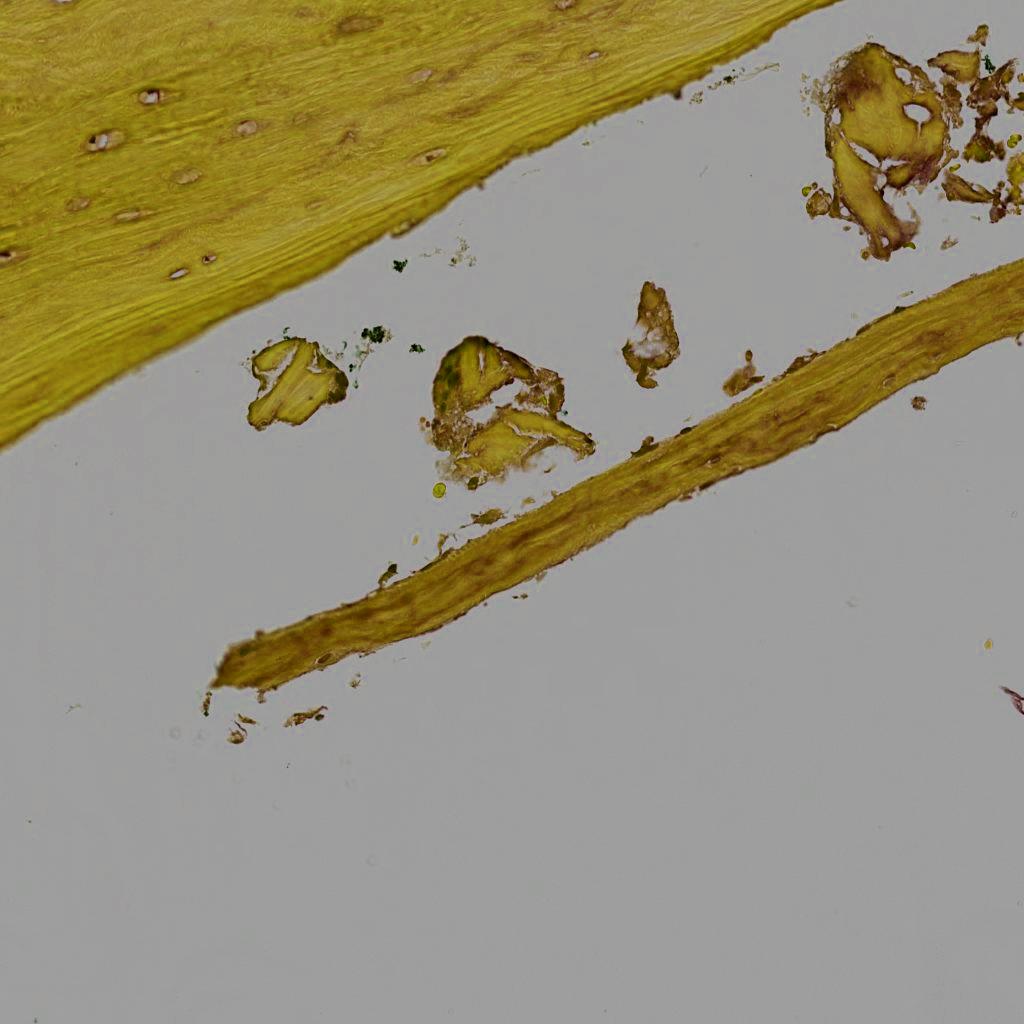
Label: Non-Tumor